Field crop: maize
Growth stage: 2
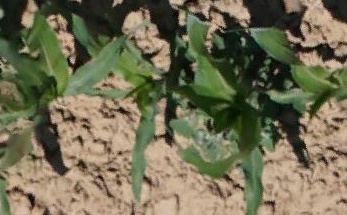
Species: maize